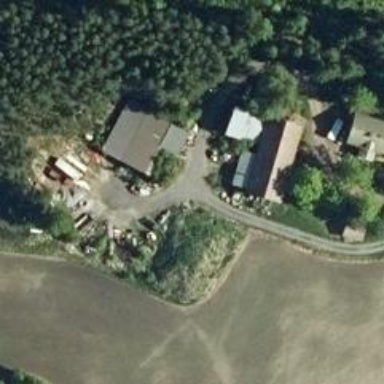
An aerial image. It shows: Farm.